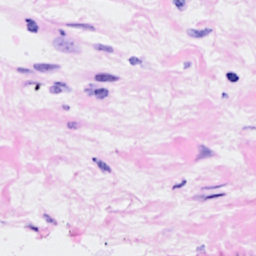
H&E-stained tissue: Breast